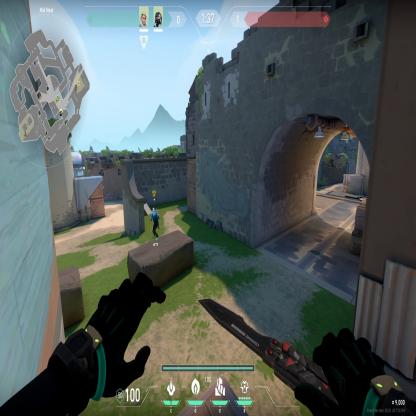
Label: teammate